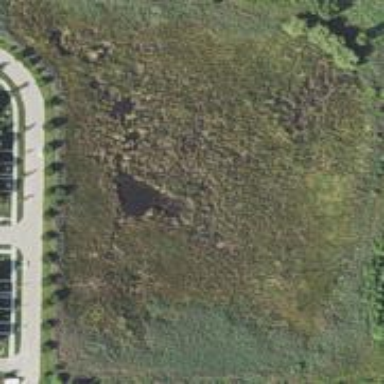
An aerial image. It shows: Detention basin filled with water.